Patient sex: M
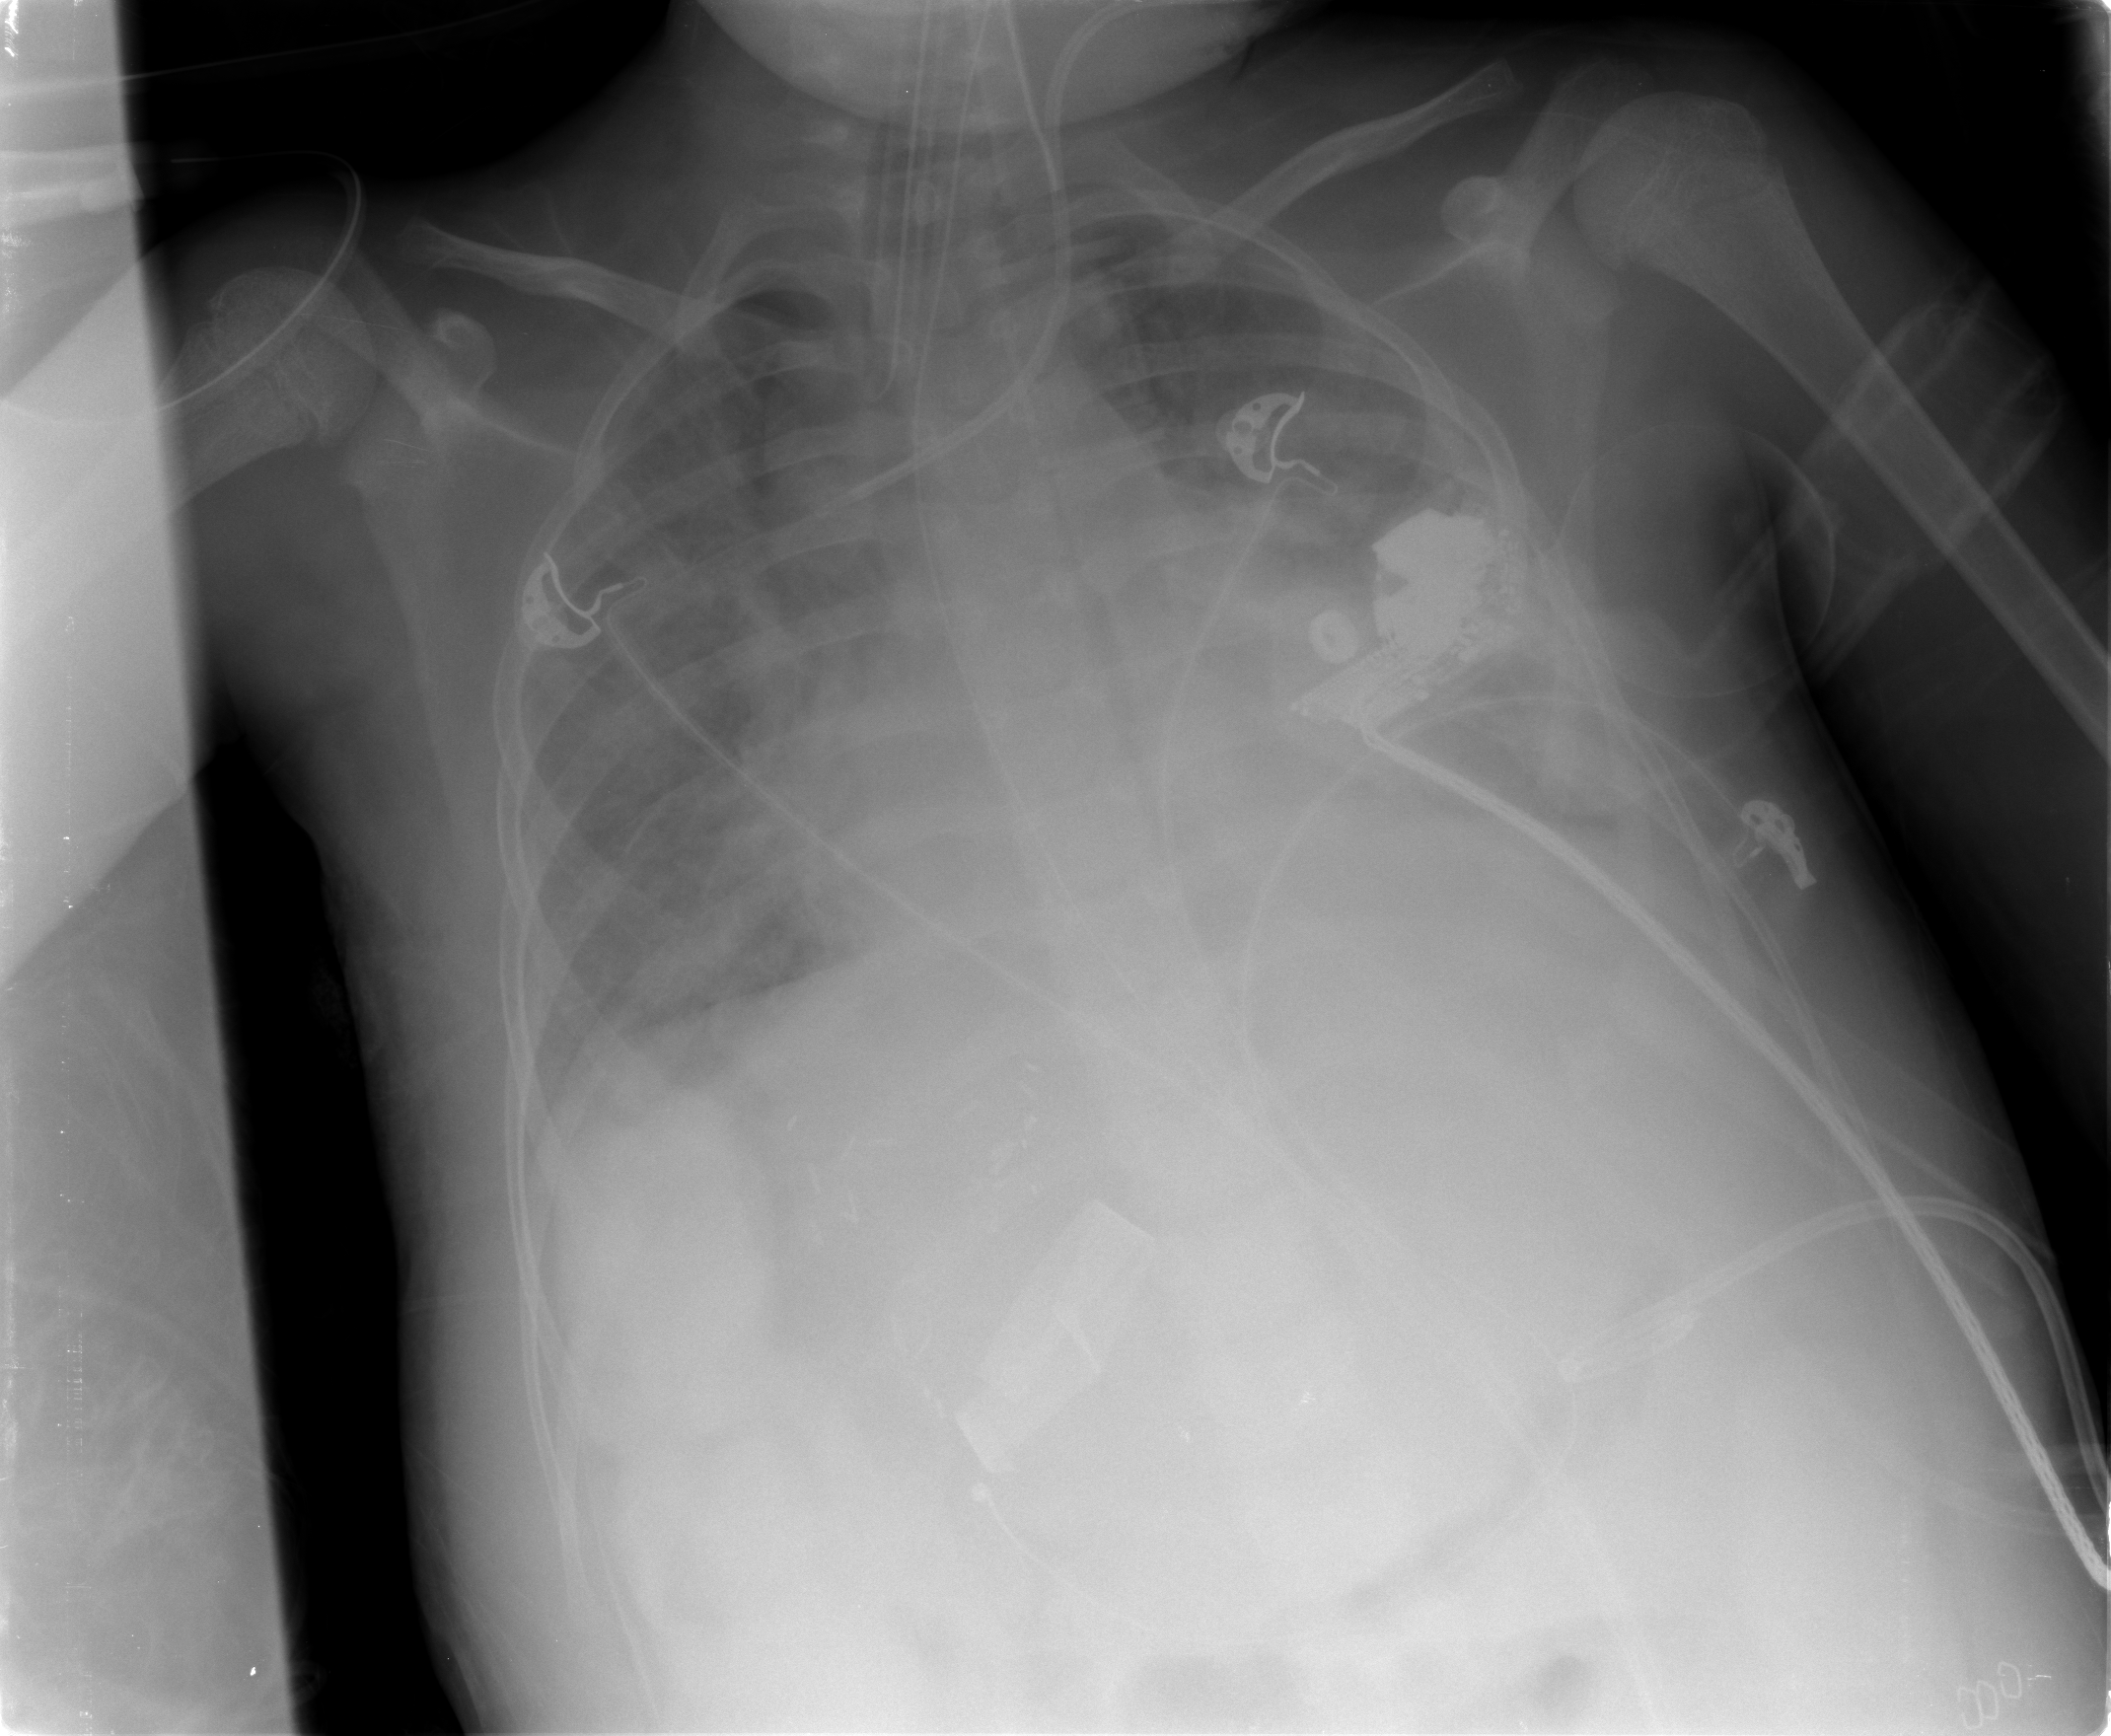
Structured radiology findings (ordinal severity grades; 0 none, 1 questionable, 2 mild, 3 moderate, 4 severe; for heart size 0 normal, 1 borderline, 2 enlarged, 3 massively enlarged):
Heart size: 1
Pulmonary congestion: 2
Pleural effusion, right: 1
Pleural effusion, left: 2
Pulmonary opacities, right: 3
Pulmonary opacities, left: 3
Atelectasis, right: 2
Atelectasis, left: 2